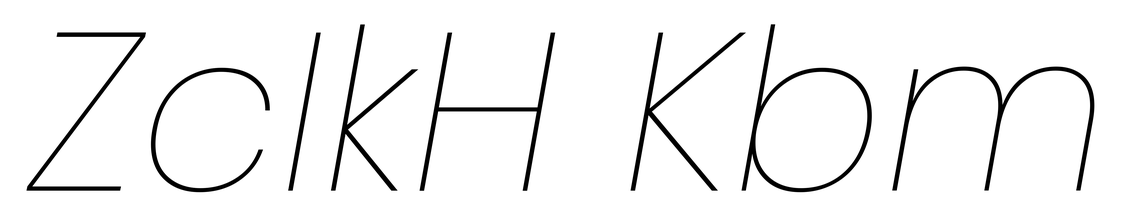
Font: Poppins-ThinItalic